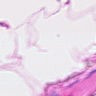
Metastatic tissue present: no